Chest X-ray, AP view. Patient: 72 years old, sex M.
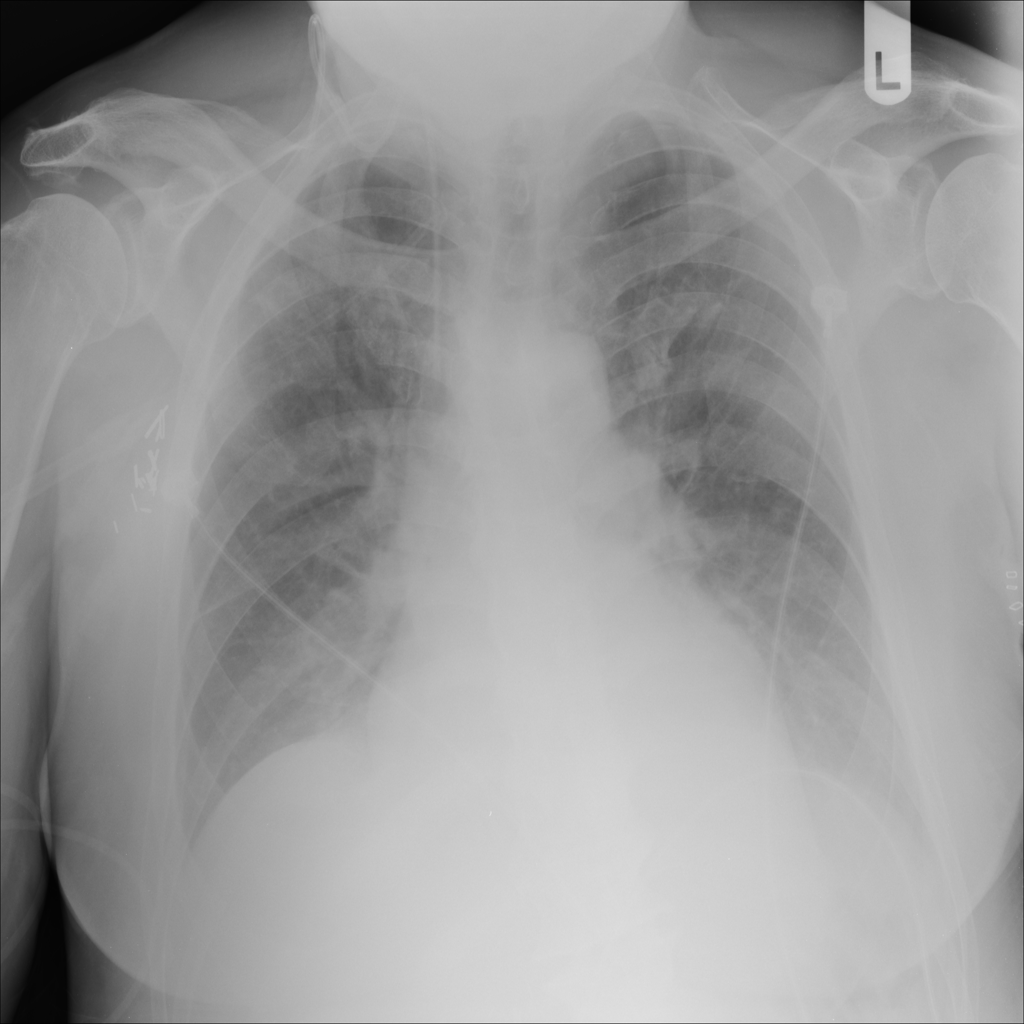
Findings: No Finding